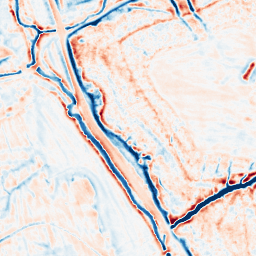
Category: edge_preserving
Decomposition family: bilateral
Decomposition parameters: d: 15
sigma_color: 100
sigma_space: 150
Upsampling method: linear_exact
Upsampling parameters: scale: 2
Upsampling scale: 2